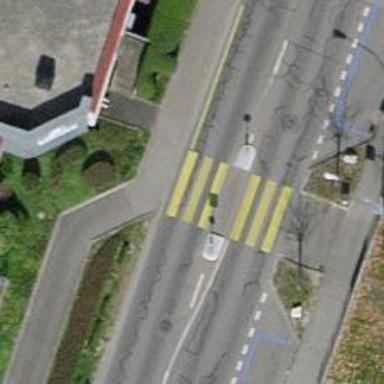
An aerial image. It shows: Concrete footway with marked crossing that includes crossing island.